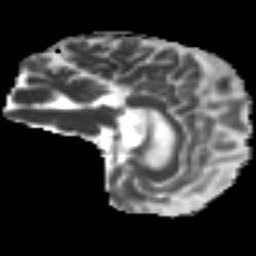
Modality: MD
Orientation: sagittal
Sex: male
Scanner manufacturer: ge
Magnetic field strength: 3 T
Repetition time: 7 s
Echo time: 0.08 s